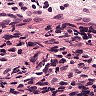
Metastatic tissue present: no